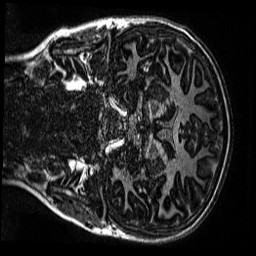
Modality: MP2RAGE
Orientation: coronal
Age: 12
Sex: male
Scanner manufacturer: siemens
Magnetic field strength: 3 T
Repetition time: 4 s
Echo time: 0.00299 s